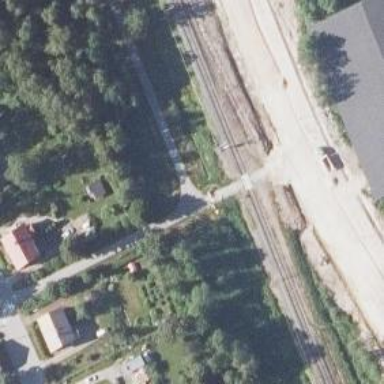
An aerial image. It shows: Railway crossing with saltire marking.